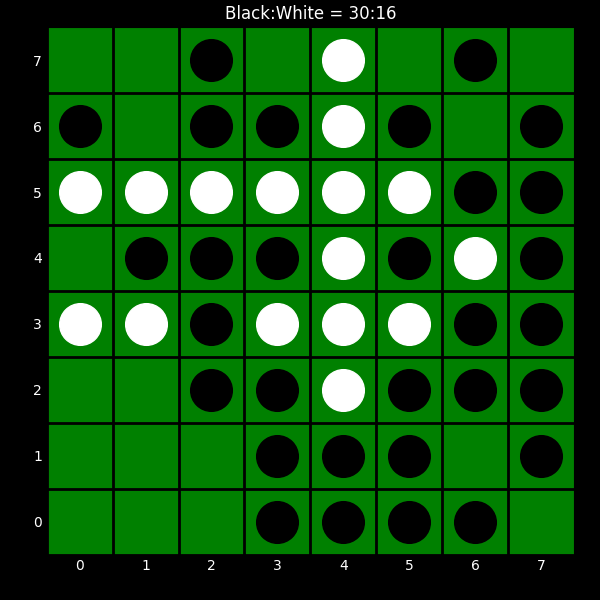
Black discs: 30
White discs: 16